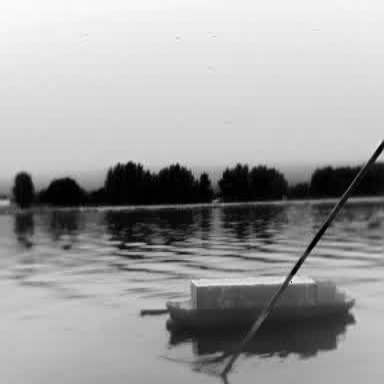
There is a fishing_boat in the infrared image.